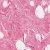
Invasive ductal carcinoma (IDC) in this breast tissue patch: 0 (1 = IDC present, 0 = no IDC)